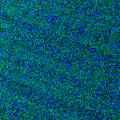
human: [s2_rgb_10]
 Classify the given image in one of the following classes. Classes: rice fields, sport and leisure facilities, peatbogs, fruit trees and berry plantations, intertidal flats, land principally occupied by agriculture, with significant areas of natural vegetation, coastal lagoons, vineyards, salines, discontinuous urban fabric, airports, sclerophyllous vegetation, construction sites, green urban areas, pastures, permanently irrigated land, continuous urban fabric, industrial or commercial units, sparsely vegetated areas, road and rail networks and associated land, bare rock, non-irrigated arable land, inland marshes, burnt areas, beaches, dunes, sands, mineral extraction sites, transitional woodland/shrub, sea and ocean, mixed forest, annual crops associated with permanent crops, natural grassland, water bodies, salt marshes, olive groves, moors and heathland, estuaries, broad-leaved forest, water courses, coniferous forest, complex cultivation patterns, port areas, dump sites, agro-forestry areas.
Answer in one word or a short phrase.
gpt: sea and ocean